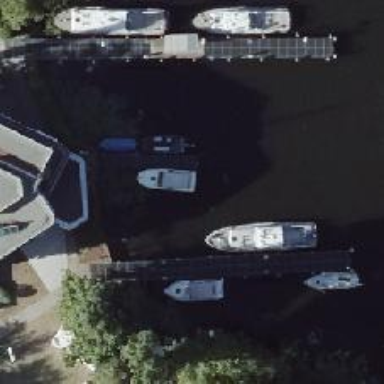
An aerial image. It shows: Marina on leisure land.